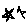
Label: star